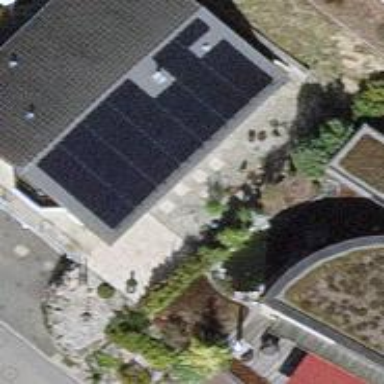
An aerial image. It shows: Solar power generator utilizing photovoltaic technology with solar photovoltaic panels.